Question: I use Sublime Text 3, Build 3103. <URL> it is written that highlights of columns is entered into Build 3080, but I see nothing.

Plugin <URL> for Sublime Text 2, not Sublime Text 3. Thanks.
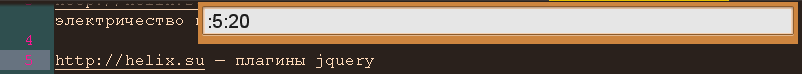
Answer: The command ':5:20' the caret to line 5 in front of character 20 (there is no highlighting). This is actually a built in feature since 3080 and works also in 3103 (tested).
- -